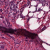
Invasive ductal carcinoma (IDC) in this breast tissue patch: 1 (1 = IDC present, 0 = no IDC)